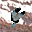
Label: 4